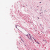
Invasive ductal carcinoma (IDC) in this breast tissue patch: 0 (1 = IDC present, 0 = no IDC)